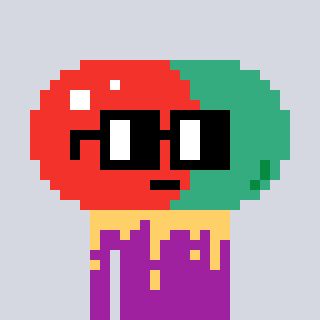
a pixel art character with square black glasses, a pill-shaped head and a magenta-colored body on a cool background